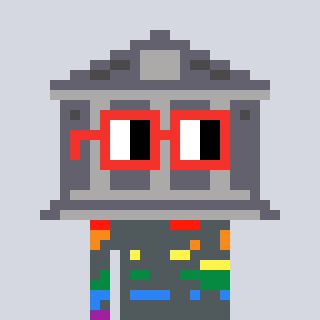
a pixel art character with square red glasses, a bank-shaped head and a peachy-colored body on a cool background